Question: This seems like an easy problem, but I've hit a brick wall finding a solution and I'm hoping someone on here can help...
I am making a UITableView using UITableViewStyleGrouped, and I am seeing a small (1 pixel) white line between the first and second row of every section of my table view (see image)

It seems that the reason for this line is that the first cell in each section is 1 pixel taller than the others. When I set the initial cell of each group to be 29 pixels high (the others are 30) the gap disappears and all is well.
While this is workaround is successful, I'd rather know the reason for this occurring so I can avoid using a messy hack.
FYI:
- - -
Any help is greatly appreciated.
Thanks
Code for table setup:
'''
myTable = [[UITableView alloc] initWithFrame:CGRectMake(TABLE_SHIFT_OFFSET,
DATE_SLIDER_HEIGHT - DATE_SLIDER_SHADOW_HEIGHT,
326,
self.view.frame.size.height - DATE_SLIDER_HEIGHT + DATE_SLIDER_SHADOW_HEIGHT) style:UITableViewStyleGrouped];
myTable.backgroundColor = [UIColor clearColor];
myTable.backgroundView = nil;
myTable.separatorStyle = UITableViewCellSeparatorStyleNone;
[self.view addSubview:myTable];
myTable.dataSource = self;
myTable.delegate = self;
'''
Code for cell setup:
'''
- (float)tableView:(UITableView *)tableView heightForRowAtIndexPath:(NSIndexPath *)indexPath
{
// This is a hack to make sure that a white line doesnt appear between the
// first and second rows in the table, which happens for reasons I dont understand
if (indexPath.row == 0) {
return 29;
}
return 30;
}
- (UITableViewCell *)tableView:(UITableView *)tableView cellForRowAtIndexPath:(NSIndexPath *)indexPath
{
MyTableViewCell *cell = [tableView dequeueReusableCellWithIdentifier:@"satCell"];
if (!cell)
{
cell = [[MyTableViewCell alloc] initWithStyle:UITableViewCellStyleDefault reuseIdentifier:@"satCell"];
}
cell.backgroundView = nil;
cell.backgroundView = [[UIView alloc] initWithFrame:CGRectZero];
cell.backgroundColor = [UIColor whiteColor];
int numberOfRowsInThisSection = [self tableView:tableView numberOfRowsInSection:indexPath.section];
if (numberOfRowsInThisSection == 1)
{
cell.backingImage = self.singleWhite;
}
else if (indexPath.row == 0)
{
cell.backingImage = self.topWhite;
}
else if (indexPath.row % 2 == 0)
{
// Even row
if (indexPath.row == numberOfRowsInThisSection - 1)
{
// Last row (even)
cell.backingImage = self.botWhite;
}
else
{
// Normal row (even)
cell.backingImage = self.midWhite;
}
}
else if (indexPath.row % 2 == 1)
{
// Odd row
if (indexPath.row == numberOfRowsInThisSection - 1)
{
// Last row (even)
cell.backingImage = self.botDark;
}
else
{
// Normal row (odd)
cell.backingImage = self.midDark;
}
}
// Setup cell text [REMOVED FOR BREVITY]
return cell;
}
'''
The code for setting the backing Image within MyTableViewCell:
'''
- (void)setBackingImage:(UIImage *)backingImage
{
if (self.backingImage != backingImage)
{
_backingImage = nil;
_backingImage = backingImage;
self.backingView.image = backingImage;
}
}
'''
self.backingView is set up using the following code:
'''
[[UIImageView alloc] initWithFrame:CGRectMake(7, 0, 307, 30)];
'''
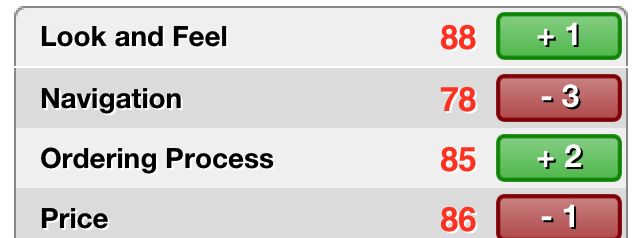
Answer: This is kind of a known issue, only happens when you hide the separators of a grouped tableView, the exact same thing happened in this other <URL>.
Simply put, the top and lower cells use one extra , but the separator hides it, so the solution is:
1. Substract the additional spacing (as you already did)
2. Make the background a repeating pattern or an stretchable image (Not trying to promote myself, but the answer I gave on the previous linked thread also explains how to do stretchable images).
3. Don't hide the separator, but match is color with the background of the cells so it looks like its hidden.
Option 2 seems to be the "cleanest" and adds the benefit of supporting variable heights of tableView cells.
And why does it have that extra ? Only Apple knows.